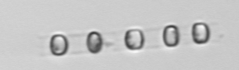
Label: Skeletonema